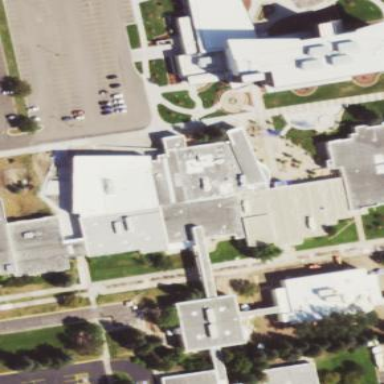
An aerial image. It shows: College building.